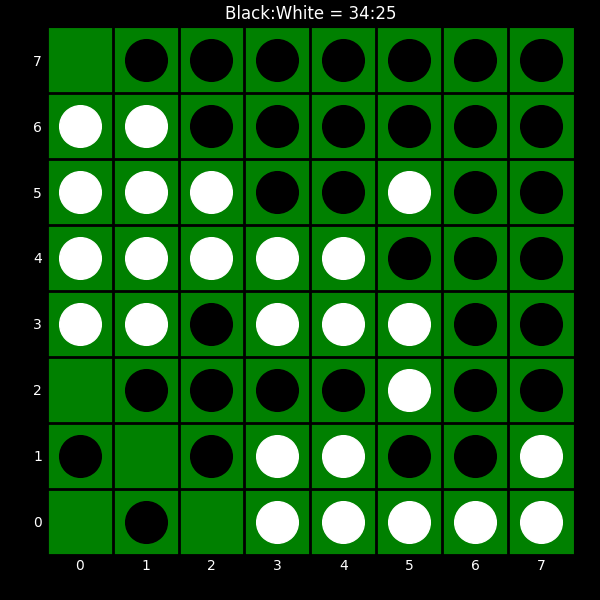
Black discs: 34
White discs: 25